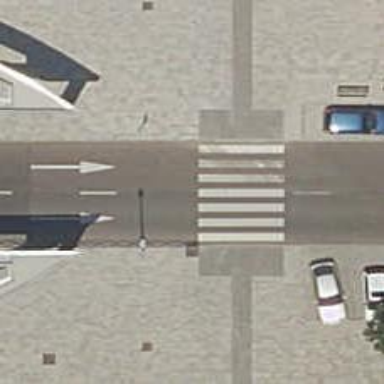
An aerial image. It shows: Uncontrolled crossing on the road.